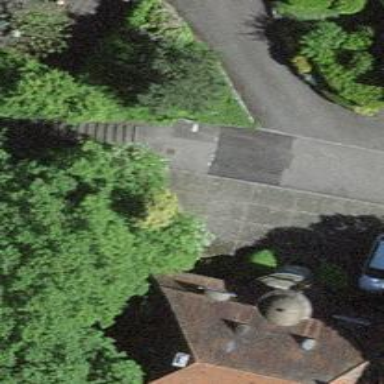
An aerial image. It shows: Paved footway.